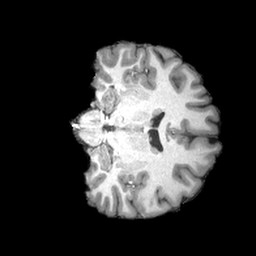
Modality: T1w
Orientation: coronal
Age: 21
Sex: female